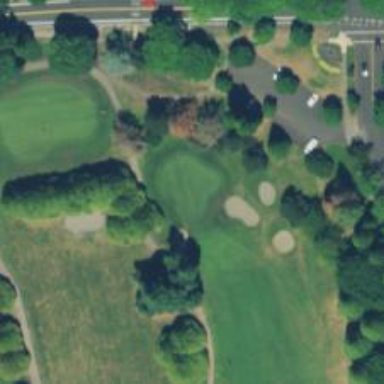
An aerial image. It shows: Golf hole.